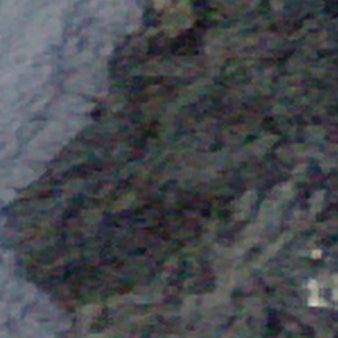
Label: other